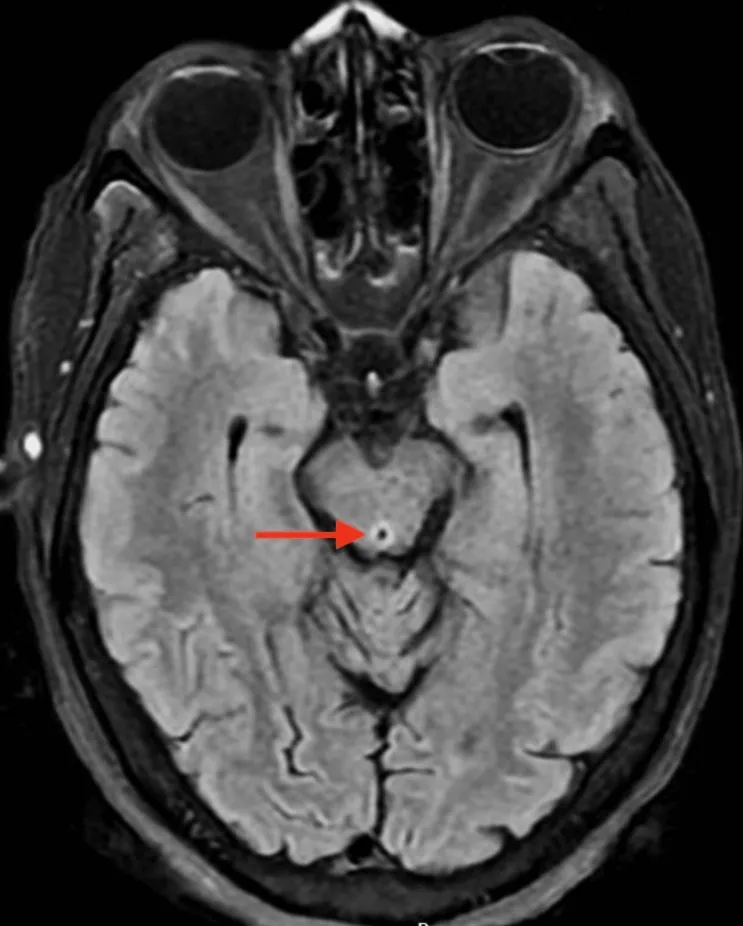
Non-contrast MRI, axial view demonstrating an increased T2 FLAIR signal in the periaqueductal grey matter. . FLAIR: Fluid-attenuated inversion recovery.
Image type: radiology (mri)